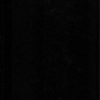
Label: dusty